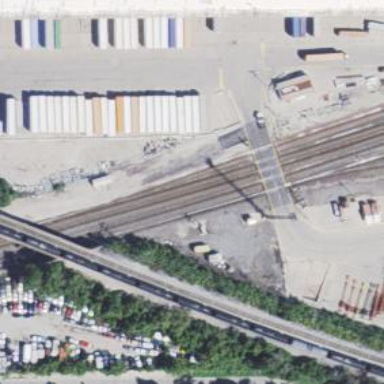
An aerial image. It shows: Railway yard used for servicing trains.